Interaction volume radius: 5 \u00c5
Interaction volume height: 10 \u00c5
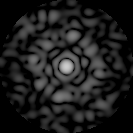
Disorder parameter: 0.8247